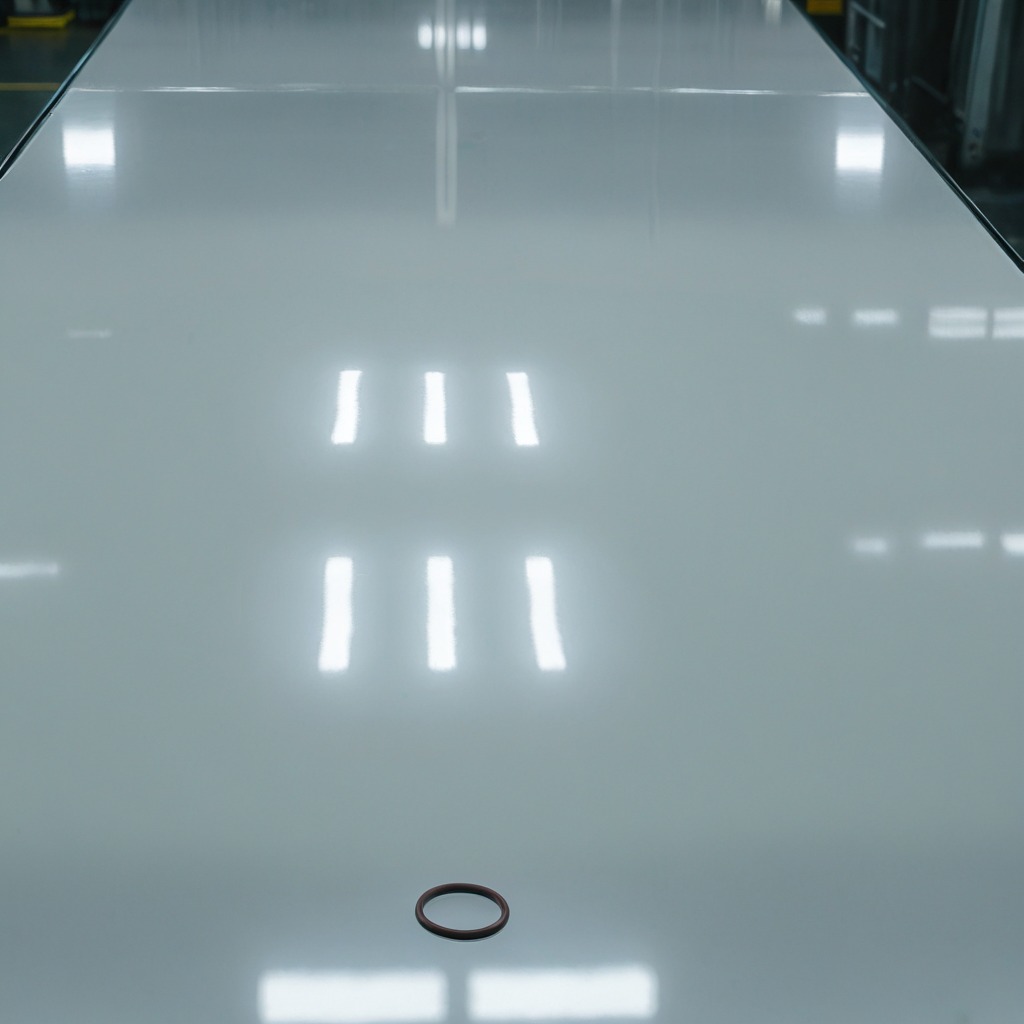
A rubber O-ring is lying on the high-gloss table in a ship maintenance bay industrial lighting.